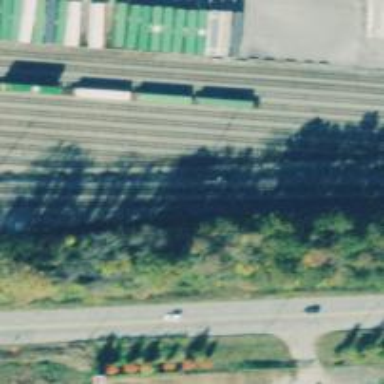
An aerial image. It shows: Railway yard in service.